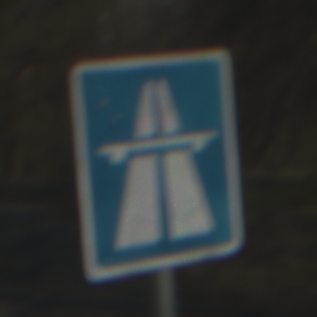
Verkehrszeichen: Autobahn
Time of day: MorningAfternoon
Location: Outdoor (Nature)
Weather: Clear
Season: NotSpecified
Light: Natural